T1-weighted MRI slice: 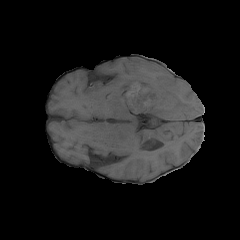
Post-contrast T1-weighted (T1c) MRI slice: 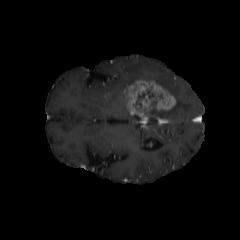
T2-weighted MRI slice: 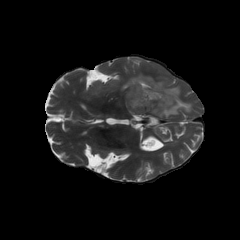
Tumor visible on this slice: yes